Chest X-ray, PA view. Patient: 30 years old, sex M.
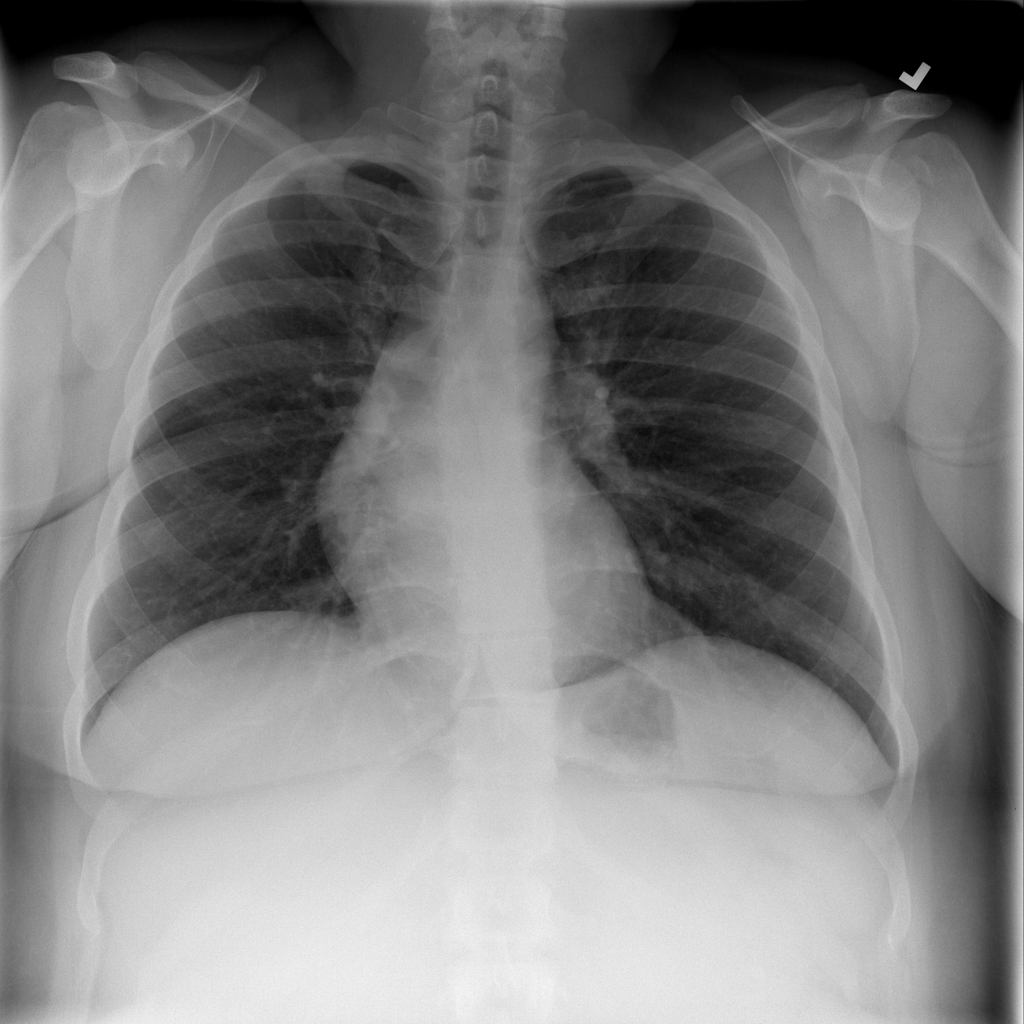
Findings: No Finding